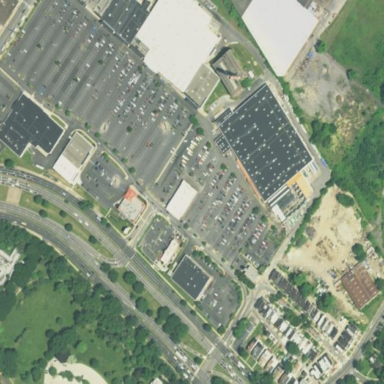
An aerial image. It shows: Retail area.